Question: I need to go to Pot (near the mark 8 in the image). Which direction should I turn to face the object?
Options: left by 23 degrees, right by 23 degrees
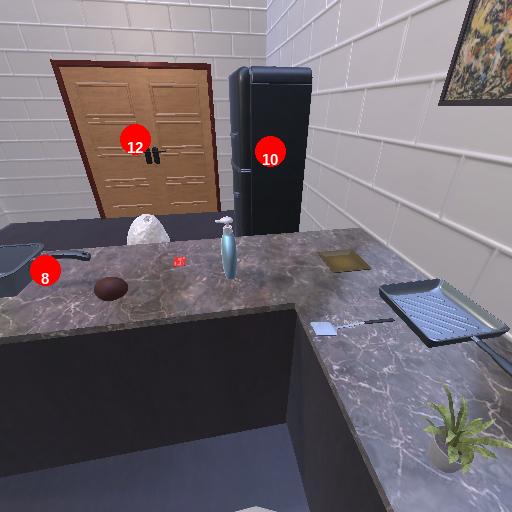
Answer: left by 23 degrees